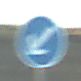
Verkehrszeichen: VorgeschriebeneVorbeifahrtLinks
Umgebung: Outdoor, Nature
Tageszeit: SunriseSunset
Wetter: PartlyCloudy
Licht: Natural
Jahreszeit: NotSpecified
Kontrast: MediumContrast